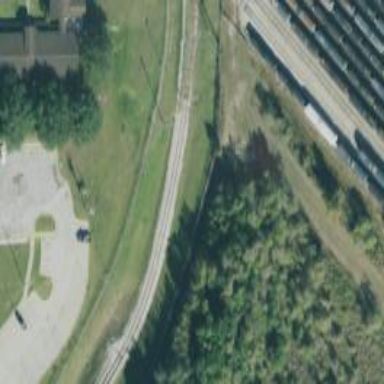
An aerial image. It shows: Rail spur service.